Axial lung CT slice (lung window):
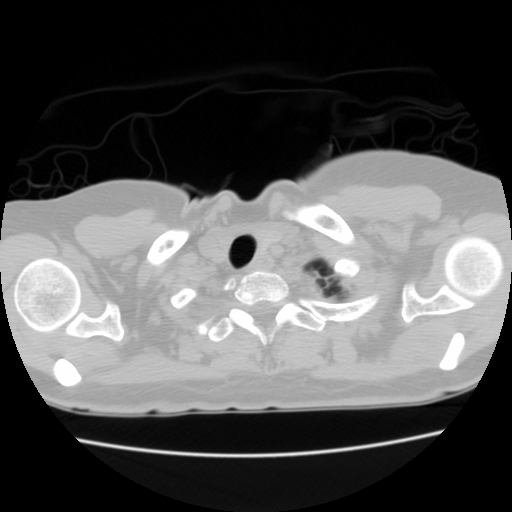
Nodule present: no